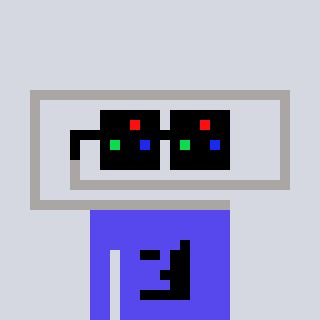
a pixel art character with square black sunglasses, a paperclip-shaped head and a computerblue-colored body on a cool background